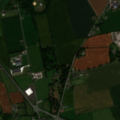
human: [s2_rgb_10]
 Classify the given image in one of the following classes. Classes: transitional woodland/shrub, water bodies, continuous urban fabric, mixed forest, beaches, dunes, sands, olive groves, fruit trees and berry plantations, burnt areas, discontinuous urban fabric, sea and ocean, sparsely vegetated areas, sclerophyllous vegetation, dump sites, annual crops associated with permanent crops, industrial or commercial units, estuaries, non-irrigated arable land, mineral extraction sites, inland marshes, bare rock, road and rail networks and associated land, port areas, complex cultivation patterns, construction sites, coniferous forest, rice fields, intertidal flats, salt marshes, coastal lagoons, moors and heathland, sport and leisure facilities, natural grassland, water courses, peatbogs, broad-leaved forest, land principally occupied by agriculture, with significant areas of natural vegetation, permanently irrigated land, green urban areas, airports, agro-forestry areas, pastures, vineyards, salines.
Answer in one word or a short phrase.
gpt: discontinuous urban fabric, non-irrigated arable land, pastures